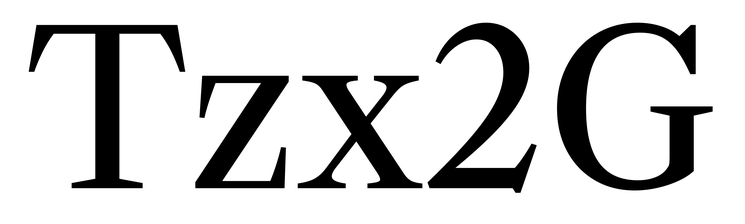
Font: LibreCaslonText_Regular